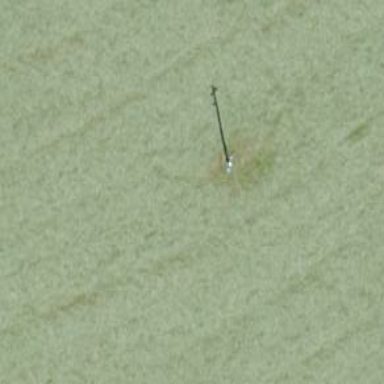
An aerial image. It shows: Minor power line.